Question: This is a interview Question which was asked and wanted to find an efficient solution.
## Problem
Consider a intersection of four roads as shown in the diagram. Each road is defined to have a direction. How would you solve the problem so as to and .
1. the intersection is divided into four quadrants [shown in yellow].
2. Cars enter the intersection at random from the four direction [0,1,2,3]
3. At the intersection each car can make a single move. the three possible moves are Go left Go straight Go right
e.g :
> if a car enters from and wants to take a left turn. it should pass through
, and finally

## Semi complete solution
Each marked in yellow has a semaphore associated with it.
What I imagined was a 2 phase protocol wherein each car would
1. get list of quadrants it will pass through
2. lock each of the quadrants starting from the last quadrant In the above example the car from direction 2 would lock quadrant 0, quadrant 1 and then quadrant 2.
3. Move through the intersection
4. Release the locks acquired. The locks are released in the same order. quadrant 0, quandrant 1 and the quandrant 2
## My Question is
1. What other /better way can this be achieved?
2. Can I implement this using a semaphore in C? If not what synchronization method should I be looking at?
## Updates
1. I want a solution which allows multiple cars can enter the intersection and still avoid deadlock as well as collision.Having a single lock on the entire intersection would be less than optimized.
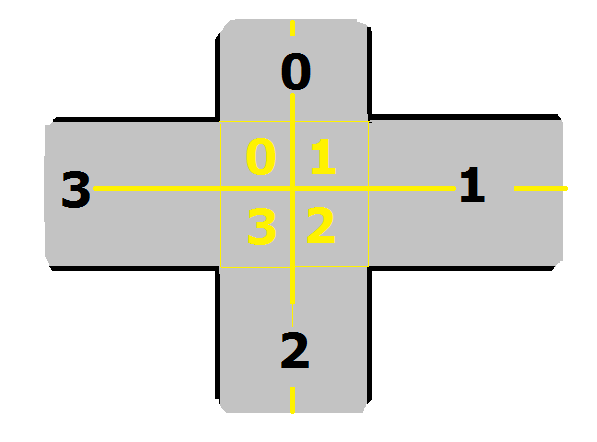
Answer: I was able to implement a solution in C using the following logic (The actual implementation used semaphores for each of the quadrant).
The solution I mentioned in the question was partially correct however I was experiencing deadlock due to the matter in which locks were made.
I was able to solve the issue by assigning priority to the locks.
The locks are gained by locking highest priority lock first.
Following is a pseudo-code algorithm used by each of the car:
1. Each quadrant has a lock associated with it.
2. Each lock has an associated priority. The priorities are as follows
>
*where Lock_x is the lock for Quadrant x
1. Each car gets list of quadrants it will pass through
2. Lock each of the quadrants starting from the quadrant with highest priority. e.g: In the above example the car from direction 2 taking a left turn would lock quadrant 2, quadrant 0 and then quadrant 1.
3. Move through the intersection
4. Release the locks acquired. e.g: In the above example the locks are released in the same order. quadrant 2, quandrant 1 and the quandrant 0